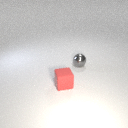
small gray metal sphere behind small red rubber cube